Question: While referencing <URL> I am trying to fill in a ASP:Textbox with the Office Location of the user.
Currently I pull the current logged in user. The user's username on their PC is also their Outlook Alias. With that being said, I am trying to use the username/Alias to pull the Office location within Outlook. I currently have the following issue with my coding:

'''
'get logged in user(works)
Dim username As String
Dim User As System.Security.Principal.IPrincipal
User = System.Web.HttpContext.Current.User
username = User.Identity.Name.Substring(3)
'Office Location of User
Dim itemx As String
'Create an Outlook application.
Dim oApp As Outlook._Application = New Outlook.Application()
'Get the MAPI namespace.
Dim oNS As Outlook.NameSpace = oApp.Session
'Get the Global Address List.
Dim oALs As Outlook.AddressLists = oNS.AddressLists
Dim oGal As Outlook.AddressList = oALs.Item(1)
'Get all the entries.
Dim oEntries As Outlook.AddressEntries = oGal.AddressEntries
For Each entry In oEntries
If oEntries.GetExchangeUser.Alias = username Then
itemx = oEntries.GetExchangeUser.OfficeLocation
End If
Next
'''
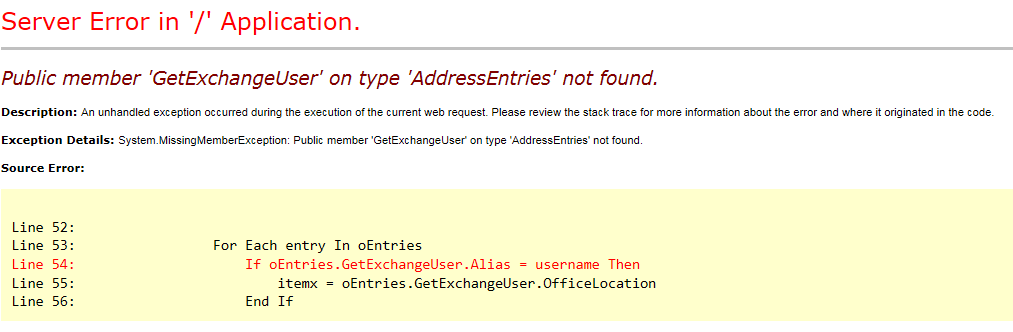
Answer: Main thing that I learned was that you need a password and username to access outlook.
Get user ID from PC (Alias for Outlook):
'''
Dim usernameQuery As String
Dim UserQ As System.Security.Principal.IPrincipal
UserQ = System.Web.HttpContext.Current.User
usernameQuery = User.Identity.Name.Substring(3).ToUpper
UserText.Text = usernameQuery
'''
Then:
Call function like so:
'''
'outlook office location **************************************************
LocationText.Text = GetUserInfo(usernameQuery, "physicaldeliveryofficename")
'OTHER OPTIONS YOU CAN QUERY
'Dim svalue As String = GetUserInfo(UserAccount, "mail")
'Dim svalue As String = GetUserInfo(UserAccount, "givenName")
'Dim svalue As String = GetUserInfo(UserAccount, "sn")
'Dim svalue As String = GetUserInfo(UserAccount, "l")
'Dim svalue As String = GetUserInfo(UserAccount, "st")
'Dim svalue As String = GetUserInfo(UserAccount, "streetAddress")
'Dim svalue As String = GetUserInfo(UserAccount, "postalCode")
'Dim svalue As String = GetUserInfo(UserAccount, "telephoneNumber")
'Dim svalue As String = GetUserInfo(useraccount, "co")
'txtName.Text = GetUserInfo(UserAccount, "givenName") & " " & GetUserInfo(UserAccount, "sn")
'txtPhone.Text = GetUserInfo(UserAccount, "telephoneNumber")
'********************************************************************************
'''
Function:
'''
Public Function GetUserInfo(ByVal inSAM As String, ByVal inType As String) As String
Try
Dim sPath As String = "LDAP://"full_path"/DC="path_value",DC="path_value",DC="path_value" "
Dim SamAccount As String = Right(inSAM, Len(inSAM) - InStr(inSAM, ""))
Dim myDirectory As New DirectoryEntry(sPath, "username", "password") 'pass the user account and password for your Enterprise admin.
Dim mySearcher As New DirectorySearcher(myDirectory)
Dim mySearchResultColl As SearchResultCollection
Dim mySearchResult As SearchResult
Dim myResultPropColl As ResultPropertyCollection
Dim myResultPropValueColl As ResultPropertyValueCollection
'Build LDAP query
mySearcher.Filter = ("(&(objectClass=user)(samaccountname=" & SamAccount & "))")
mySearchResultColl = mySearcher.FindAll()
'I expect only one user from search result
Select Case mySearchResultColl.Count
Case 0
Return "Null"
Exit Function
Case Is > 1
Return "Null"
Exit Function
End Select
'Get the search result from the collection
mySearchResult = mySearchResultColl.Item(0)
''Get the Properites, they contain the usefull info
myResultPropColl = mySearchResult.Properties
If myResultPropColl.Contains(inType) Then
myResultPropValueColl = myResultPropColl.Item(inType)
Return CStr(myResultPropValueColl.Item(0))
End If
'displayname, mail
'Retrieve from the properties collection the display name and email of the user
'myResultPropValueColl = myResultPropColl.Item(inType)
'Return CStr(myResultPropValueColl.Item(0))
Catch ex As System.Exception
End Try
Return "Null"
End Function
'''
FYI-
full_path = "value"."value"."value"